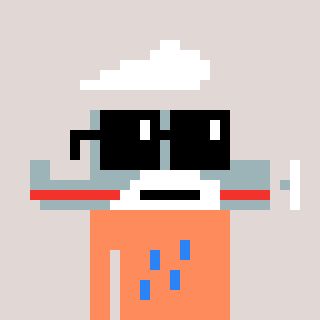
a pixel art character with square black sunglasses, a plane-shaped head and a peachy-colored body on a warm background